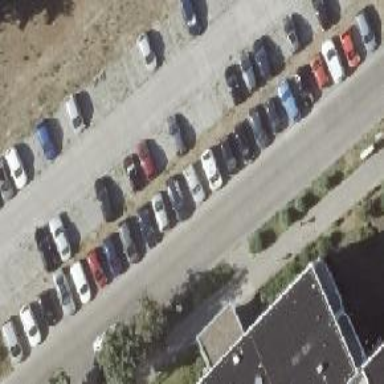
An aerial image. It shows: Street side parking area.